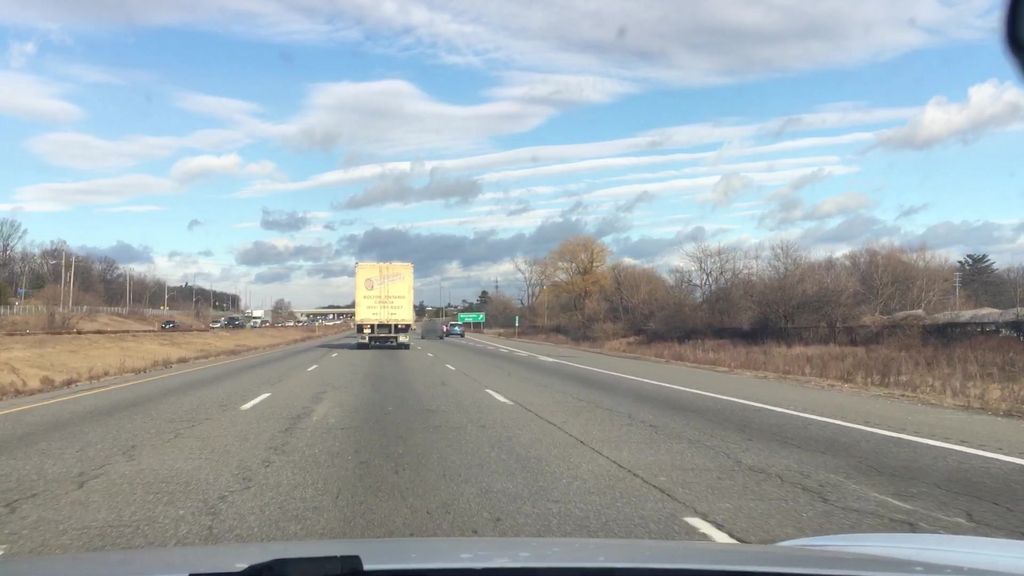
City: hamilton